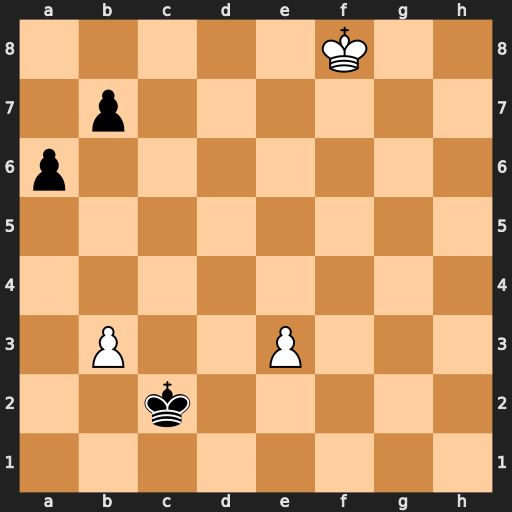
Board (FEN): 5K2/1p6/p7/8/8/1P2P3/2k5/8
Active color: w
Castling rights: -
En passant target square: -
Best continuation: e4 Kxb3 e5